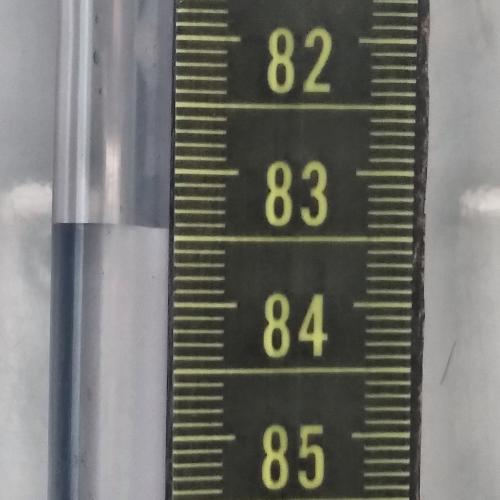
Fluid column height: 83.4 cm